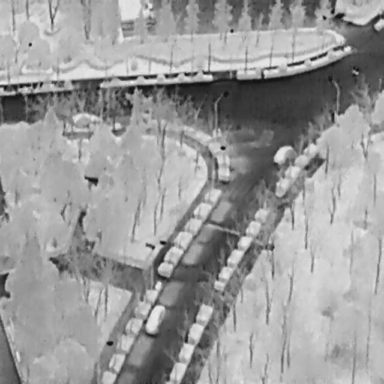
There are five objects shown in the infrared image, including three Cars, and two People.